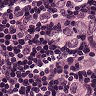
Metastatic tissue present: yes